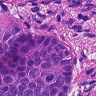
Metastatic tissue present: yes